Question:
when I run the project compiler says BUILD SUCCESSFUL but not any window is appear. when I runt the project I want to start main_window as a default window. but I have no Idea how to setting up this.
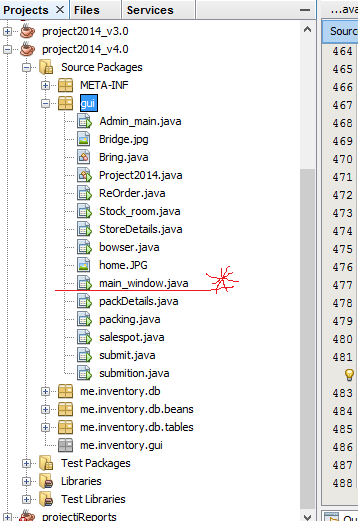
Answer: If you are creating a jar file (as I assume you will be doing from your previously deleted question), the main class would be specified by the jar file's manifest.
e.g., the manifest file, named 'MANIFEST.MF' could contain a line looking like:
'''
Main-Class: gui.main_window
'''